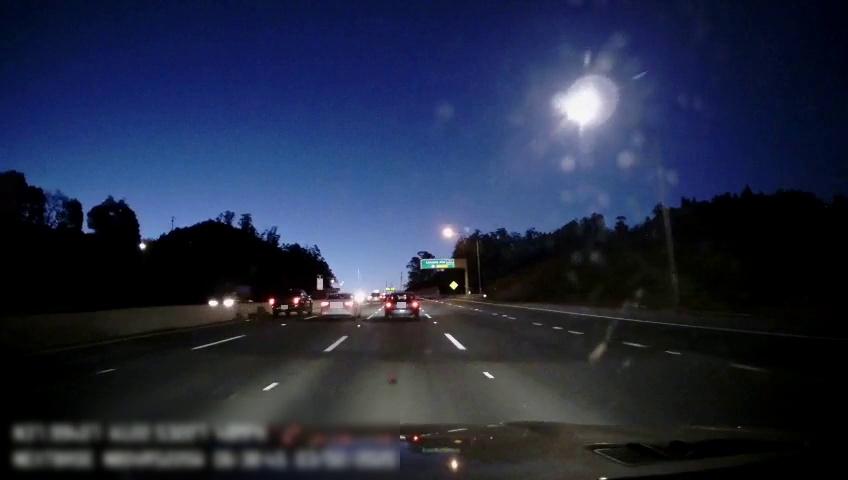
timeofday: Night
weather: Other
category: Drivable Space
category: Vehicles | SUV
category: Vehicles | Car
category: Vehicles | Truck
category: Vehicles | Car
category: Vehicles | SUV
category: Lanes | Alternate Lane
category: Lanes | Alternate Lane
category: Lanes | Current Lane
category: Lanes | Current Lane
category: Lanes | Alternate Lane
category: Lanes | Alternate Lane
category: Traffic | Signs
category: Traffic | Signs
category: Traffic | Signs